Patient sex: F
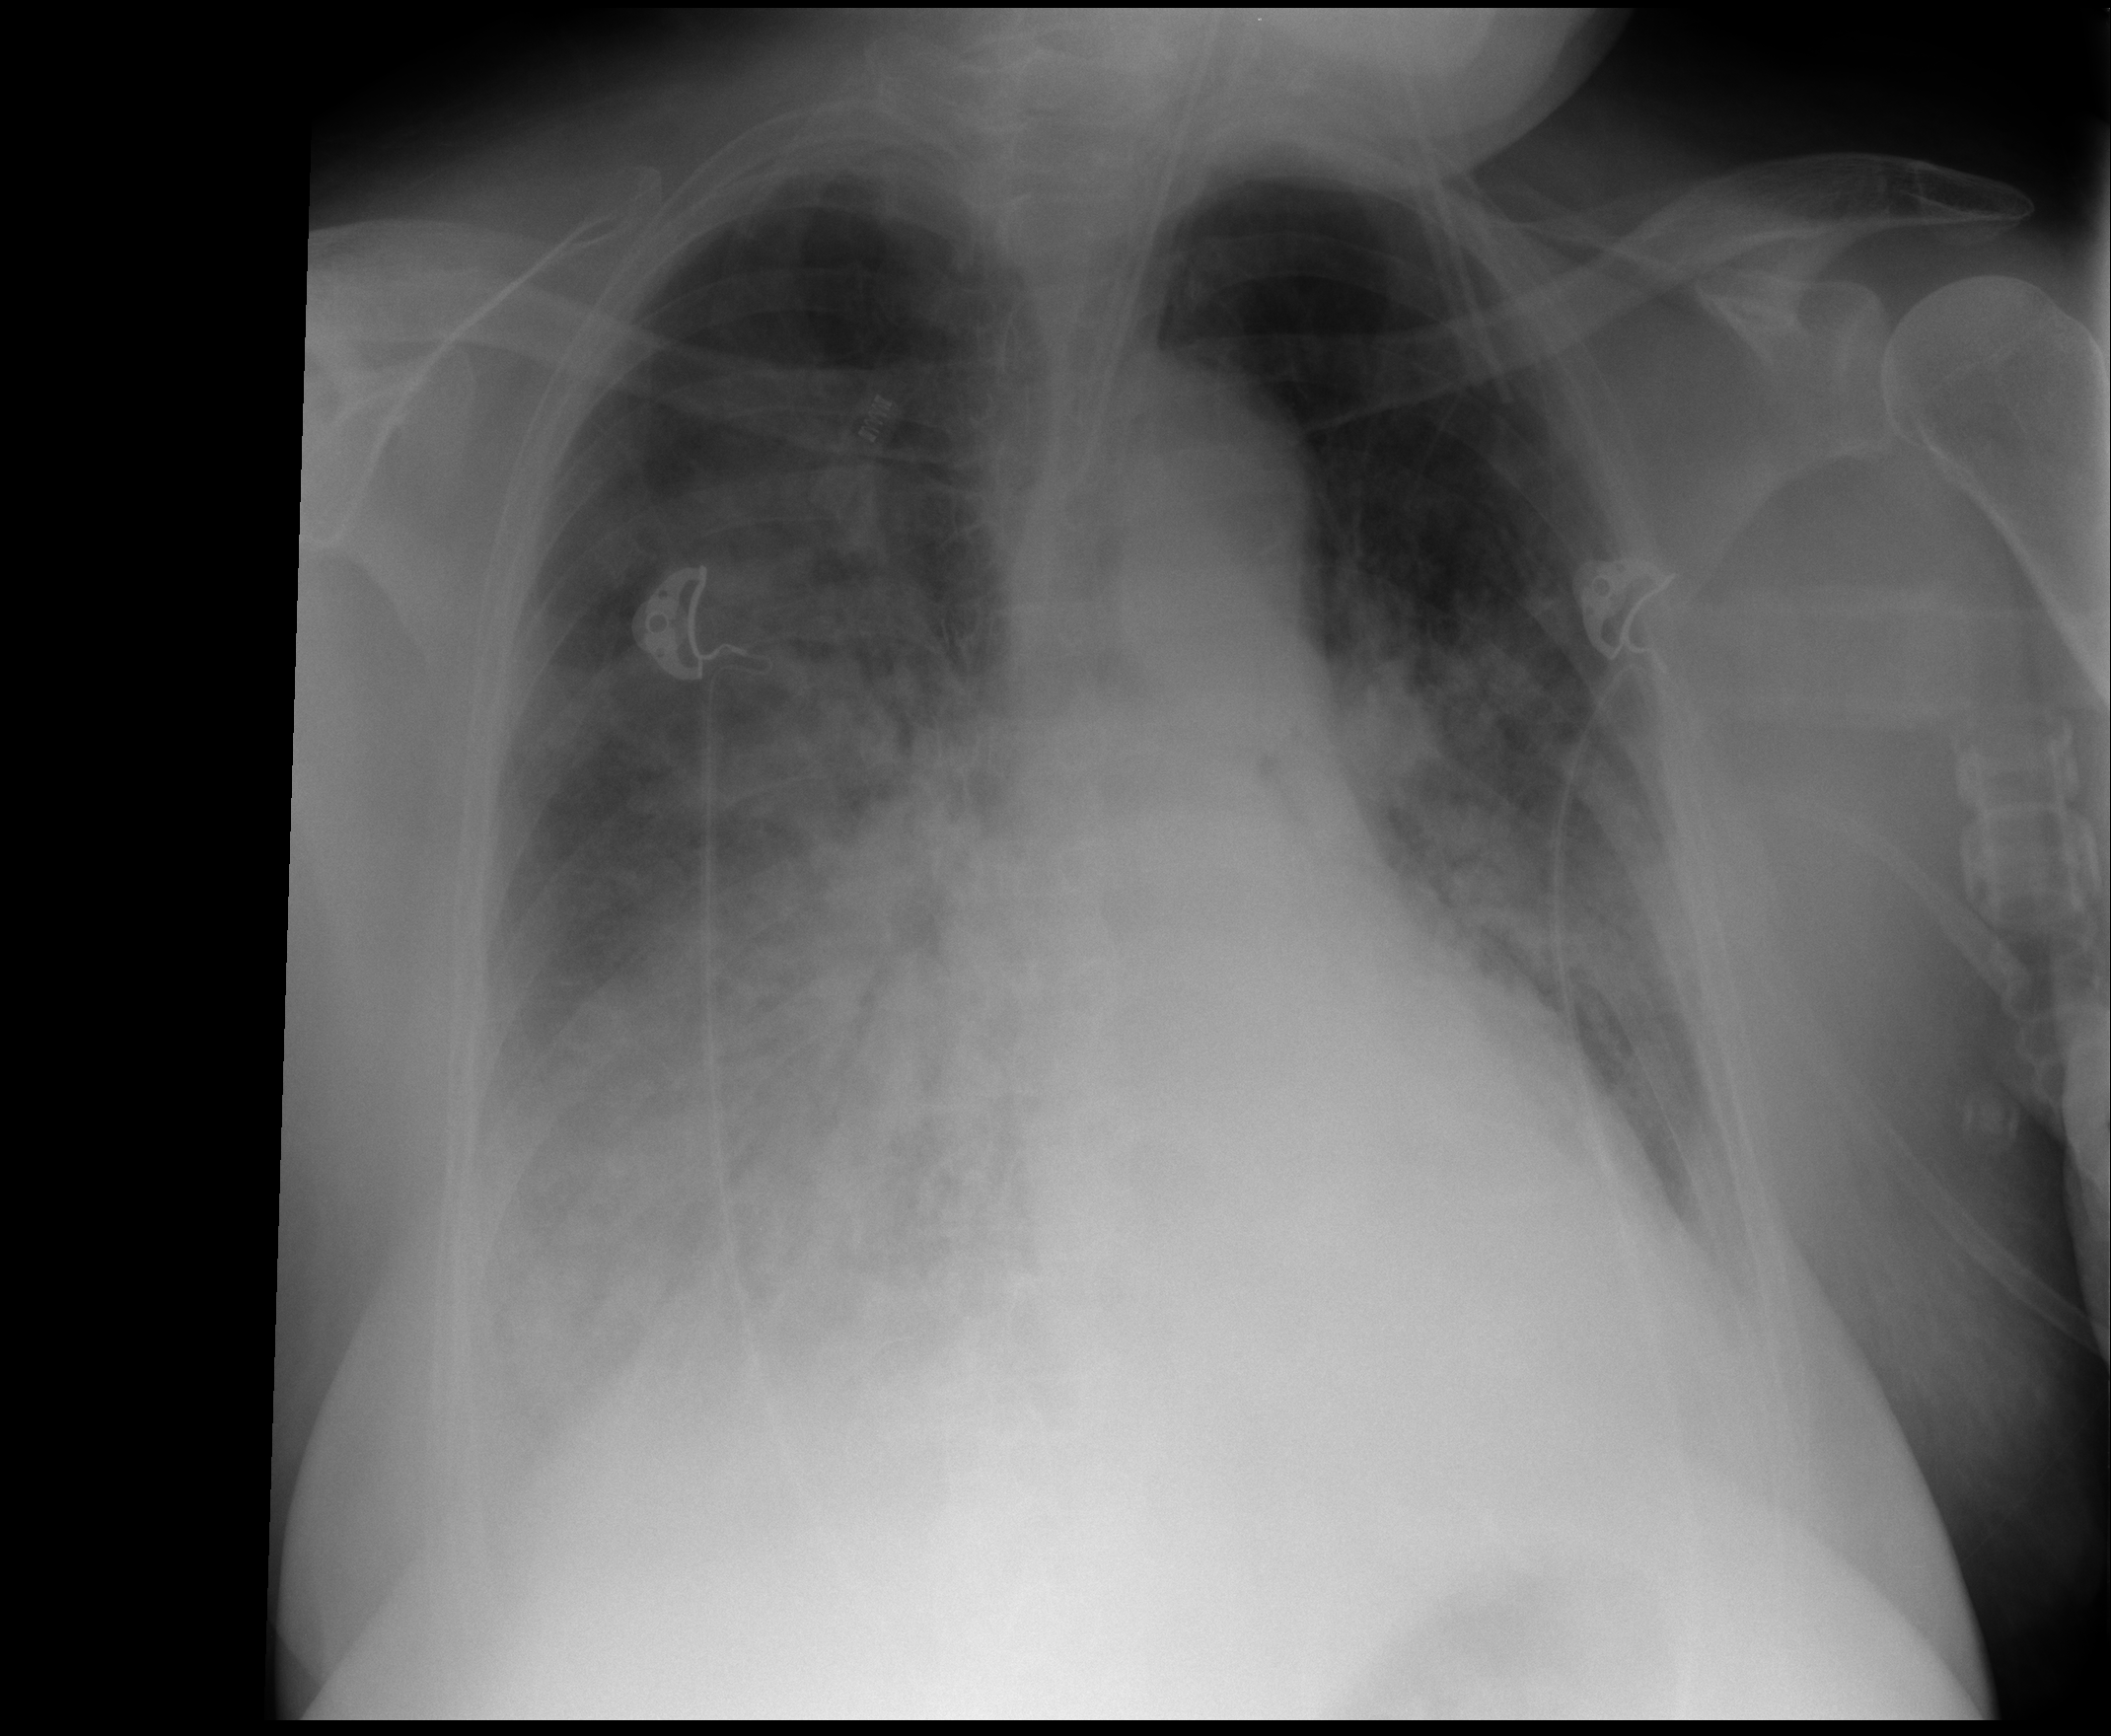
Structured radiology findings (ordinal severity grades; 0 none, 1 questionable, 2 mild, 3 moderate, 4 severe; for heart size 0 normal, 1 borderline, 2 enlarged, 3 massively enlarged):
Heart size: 0
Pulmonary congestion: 1
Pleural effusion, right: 3
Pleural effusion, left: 2
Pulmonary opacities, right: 3
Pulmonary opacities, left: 2
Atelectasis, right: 2
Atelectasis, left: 2